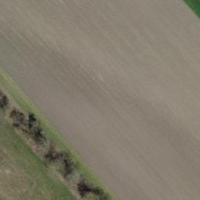
EUNIS habitat code: 52
Species observed at this site:
Roeseliana roeselii